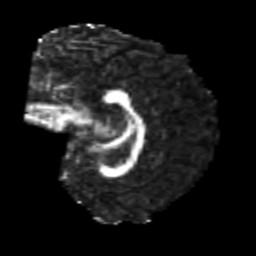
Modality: FA
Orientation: sagittal
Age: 26
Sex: female
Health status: healthy
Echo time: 0.074 s